Question: I have an MVC .Net application that has actions that return report files, usually '.xslx':
'''
byte[] data = GetReport();
return File(data,
"application/vnd.openxmlformats-officedocument.spreadsheetml.sheet",
"filename.xlsx");
'''
This works great in testing and in all browsers, but when we put this on an SSL site it fails for IE6, 7 and 8 (all the proper browsers still work fine) with this unhelpful error:

This used to work in a legacy application (non-MVC) that this action replaces.
We can't tell our users to change anything locally - about 60% are still on IE6!
How can I fix this using MVC?
## Update
Further digging reveals that this is a fundamental failure in IE6-8. According to <URL> this happens because, during an SSL connection, IE treats the no-cache directive as an absolute rule. So, rather than not cache a copy, it considers no-cache to mean that it shouldn't be possible to save a copy to disk even when
'Content-Disposition:attachment' and with an explicit prompt for a download location.
Obviously this is wrong, but while it's fixed in IE9 we're still stuck with all the IE6-8 users.
Using MVC's action filter attributes produces the following headers:
'''
Cache-Control:no-cache, no-store, must-revalidate
Pragma:no-cache
'''
Using Fiddler to change these on the fly we can verify the headers that need to be returned instead:
'''
Cache-Control:no-store, no-cache, must-revalidate
'''
Note the order of the 'Cache-Control' have 'no-store' 'no-cache' and that the 'Pragma' directive be removed entirely.
This is a problem - we use MVC's action attributes extensively and I really don't want to rewrite them from scratch. Even if we could IIS throws an exception if you try to remove the 'Pragma' directive.
How do you make Microsoft's MVC and IIS return the no-cache directive that Microsoft's IE6-8 can handle under HTTPS? I do not want to allow private caching of the response (as per this <URL>.
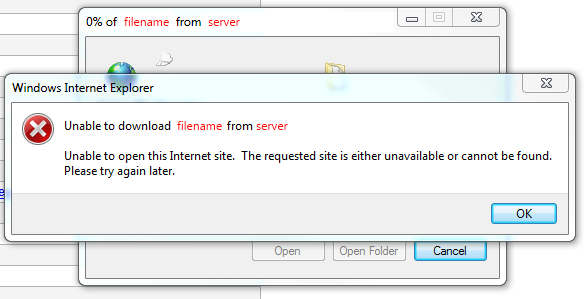
Answer: I've come up with a workaround, but it's a definite hack - this is a new cache attribute to replace the built-in '[OutputCache]' one:
'''
[AttributeUsage(AttributeTargets.Class | AttributeTargets.Method, Inherited = true, AllowMultiple = false)]
public sealed class IENoCacheAttribute : ActionFilterAttribute
{
public override void OnResultExecuting(ResultExecutingContext filterContext)
{
if (filterContext.HttpContext.Request.IsSecureConnection &&
string.Equals(filterContext.HttpContext.Request.Browser.Browser, "IE", StringComparison.OrdinalIgnoreCase) &&
filterContext.HttpContext.Request.Browser.MajorVersion < 9)
{
filterContext.HttpContext.Response.ClearHeaders();
filterContext.HttpContext.Response.AddHeader("cache-control", "no-store, no-cache, must-revalidate");
}
else
{
filterContext.HttpContext.Response.Cache.SetNoStore();
filterContext.HttpContext.Response.Cache.SetCacheability(HttpCacheability.NoCache);
filterContext.HttpContext.Response.Cache.SetRevalidation(HttpCacheRevalidation.AllCaches);
}
base.OnResultExecuting(filterContext);
}
}
'''
It's a workaround at best though - what I really want is to extend the existing '[OutputCache]' and 'Response.Cache' structures so that they have the desired output suitable for legacy IEs.